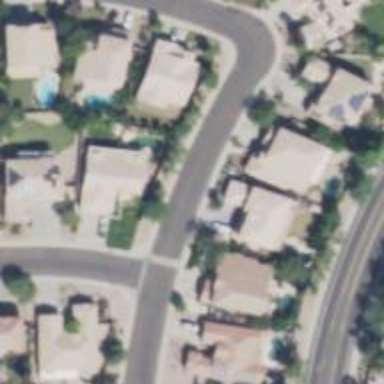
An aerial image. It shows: Asphalt road in residential area.